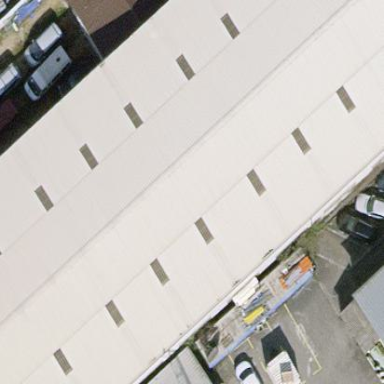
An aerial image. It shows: Industrial building.